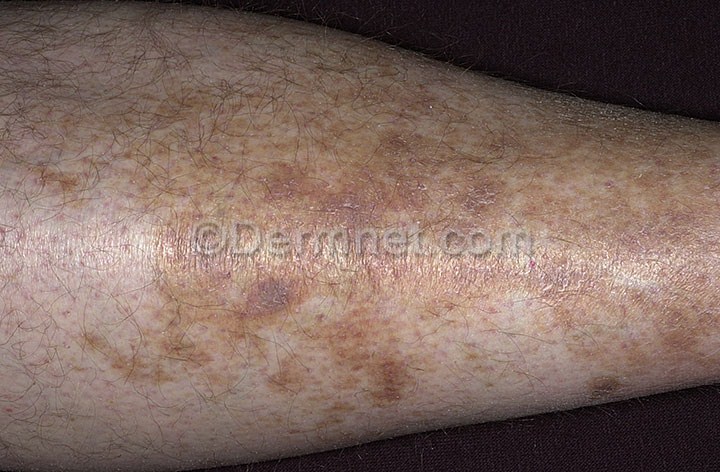
Disease: Eczema Photos